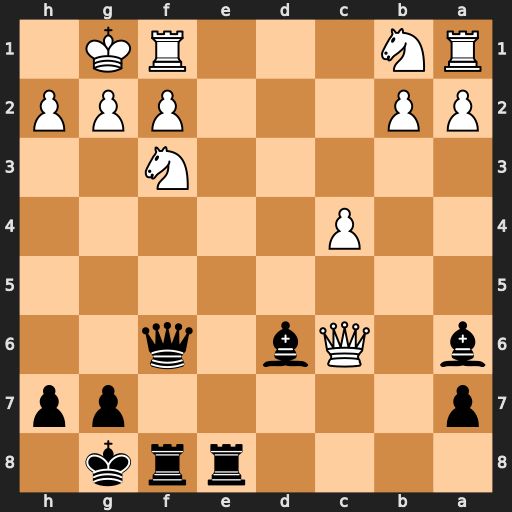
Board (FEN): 4rrk1/p5pp/b1Qb1q2/8/2P5/5N2/PP3PPP/RN3RK1
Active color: b
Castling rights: -
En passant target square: -
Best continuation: Bxh2+ Nxh2 Qxc6